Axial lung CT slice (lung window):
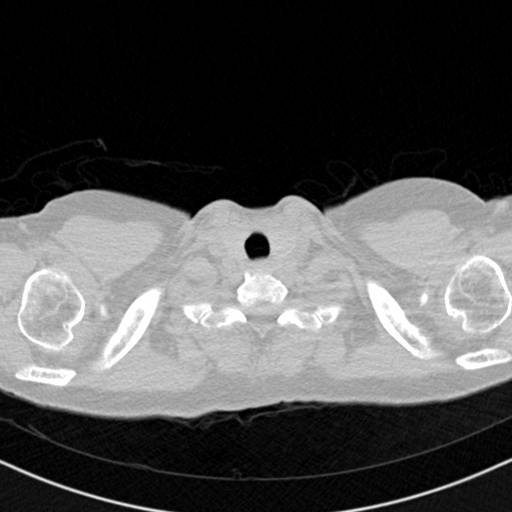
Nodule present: no